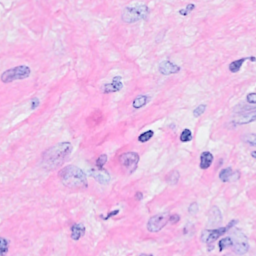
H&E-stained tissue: Breast